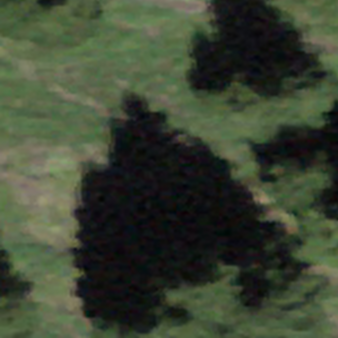
Label: other